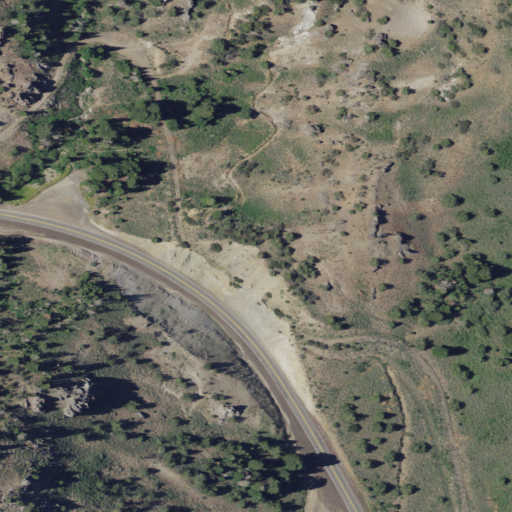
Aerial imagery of gap in California named Cedar Pass containing shrub, evergreen forest, open development, low intensity development, and medium intensity development